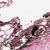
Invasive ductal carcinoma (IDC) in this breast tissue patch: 0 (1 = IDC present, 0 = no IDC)